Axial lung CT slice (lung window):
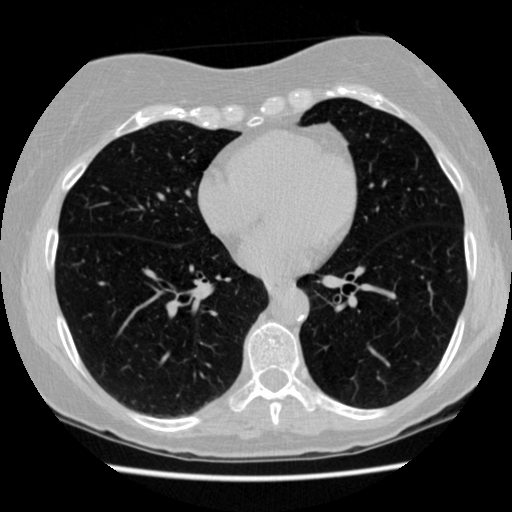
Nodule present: no